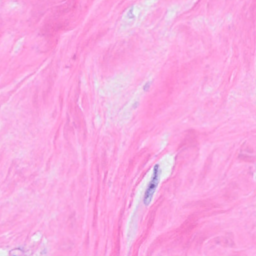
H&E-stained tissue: Breast